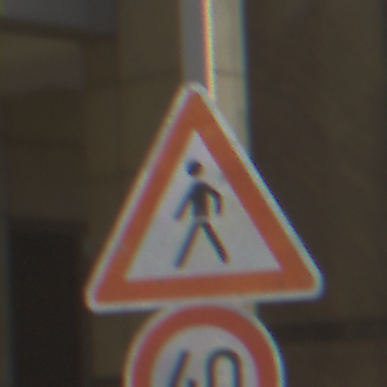
Verkehrszeichen: FussgaengerRechts
Zusatzzeichen unten: Geschwindigkeit40
Umgebung: Outdoor, Urban
Tageszeit: MorningAfternoon
Wetter: PartlyCloudy
Licht: Natural
Jahreszeit: NotSpecified
Kontrast: HighContrast